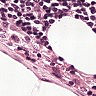
Metastatic tissue present: no